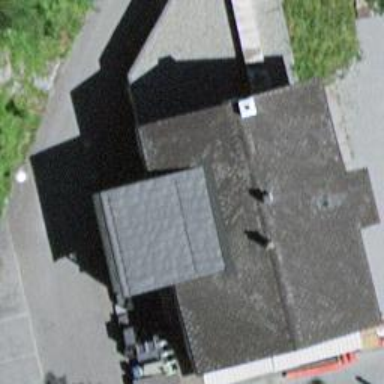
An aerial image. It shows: Restaurant.